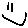
Label: smiley face